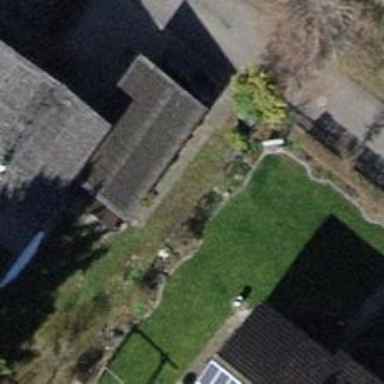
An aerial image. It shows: Garage.